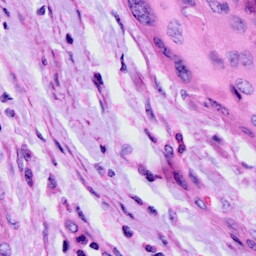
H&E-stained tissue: Cervix